Question: I'm writing a deformer which modifies the position of a plane's vertices, using UVs as a completion ratio - so if the UV of a vertex is (.5,.5), it's in the center of the plane.
An image linked from <URL> shows UVs starting in the top left:

But my deformer seems to be flipped vertically unless I treat the UVs as starting in the bottom left corner instead.
<URL> suggests it's this way in Unity too. Which does three.js use?
Extra Credit: I understand from <URL> somewhere - can anyone show where?
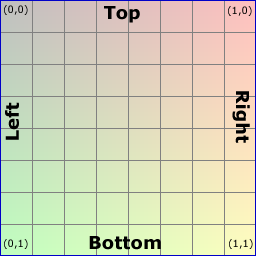
Answer: For 'THREE.PlaneGeometry', UV '( 0, 0 )' is located at the bottom left, and '( 1, 1 )' the top right.
three.js r.64